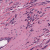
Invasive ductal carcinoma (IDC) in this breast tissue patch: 1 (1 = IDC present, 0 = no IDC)